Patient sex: M
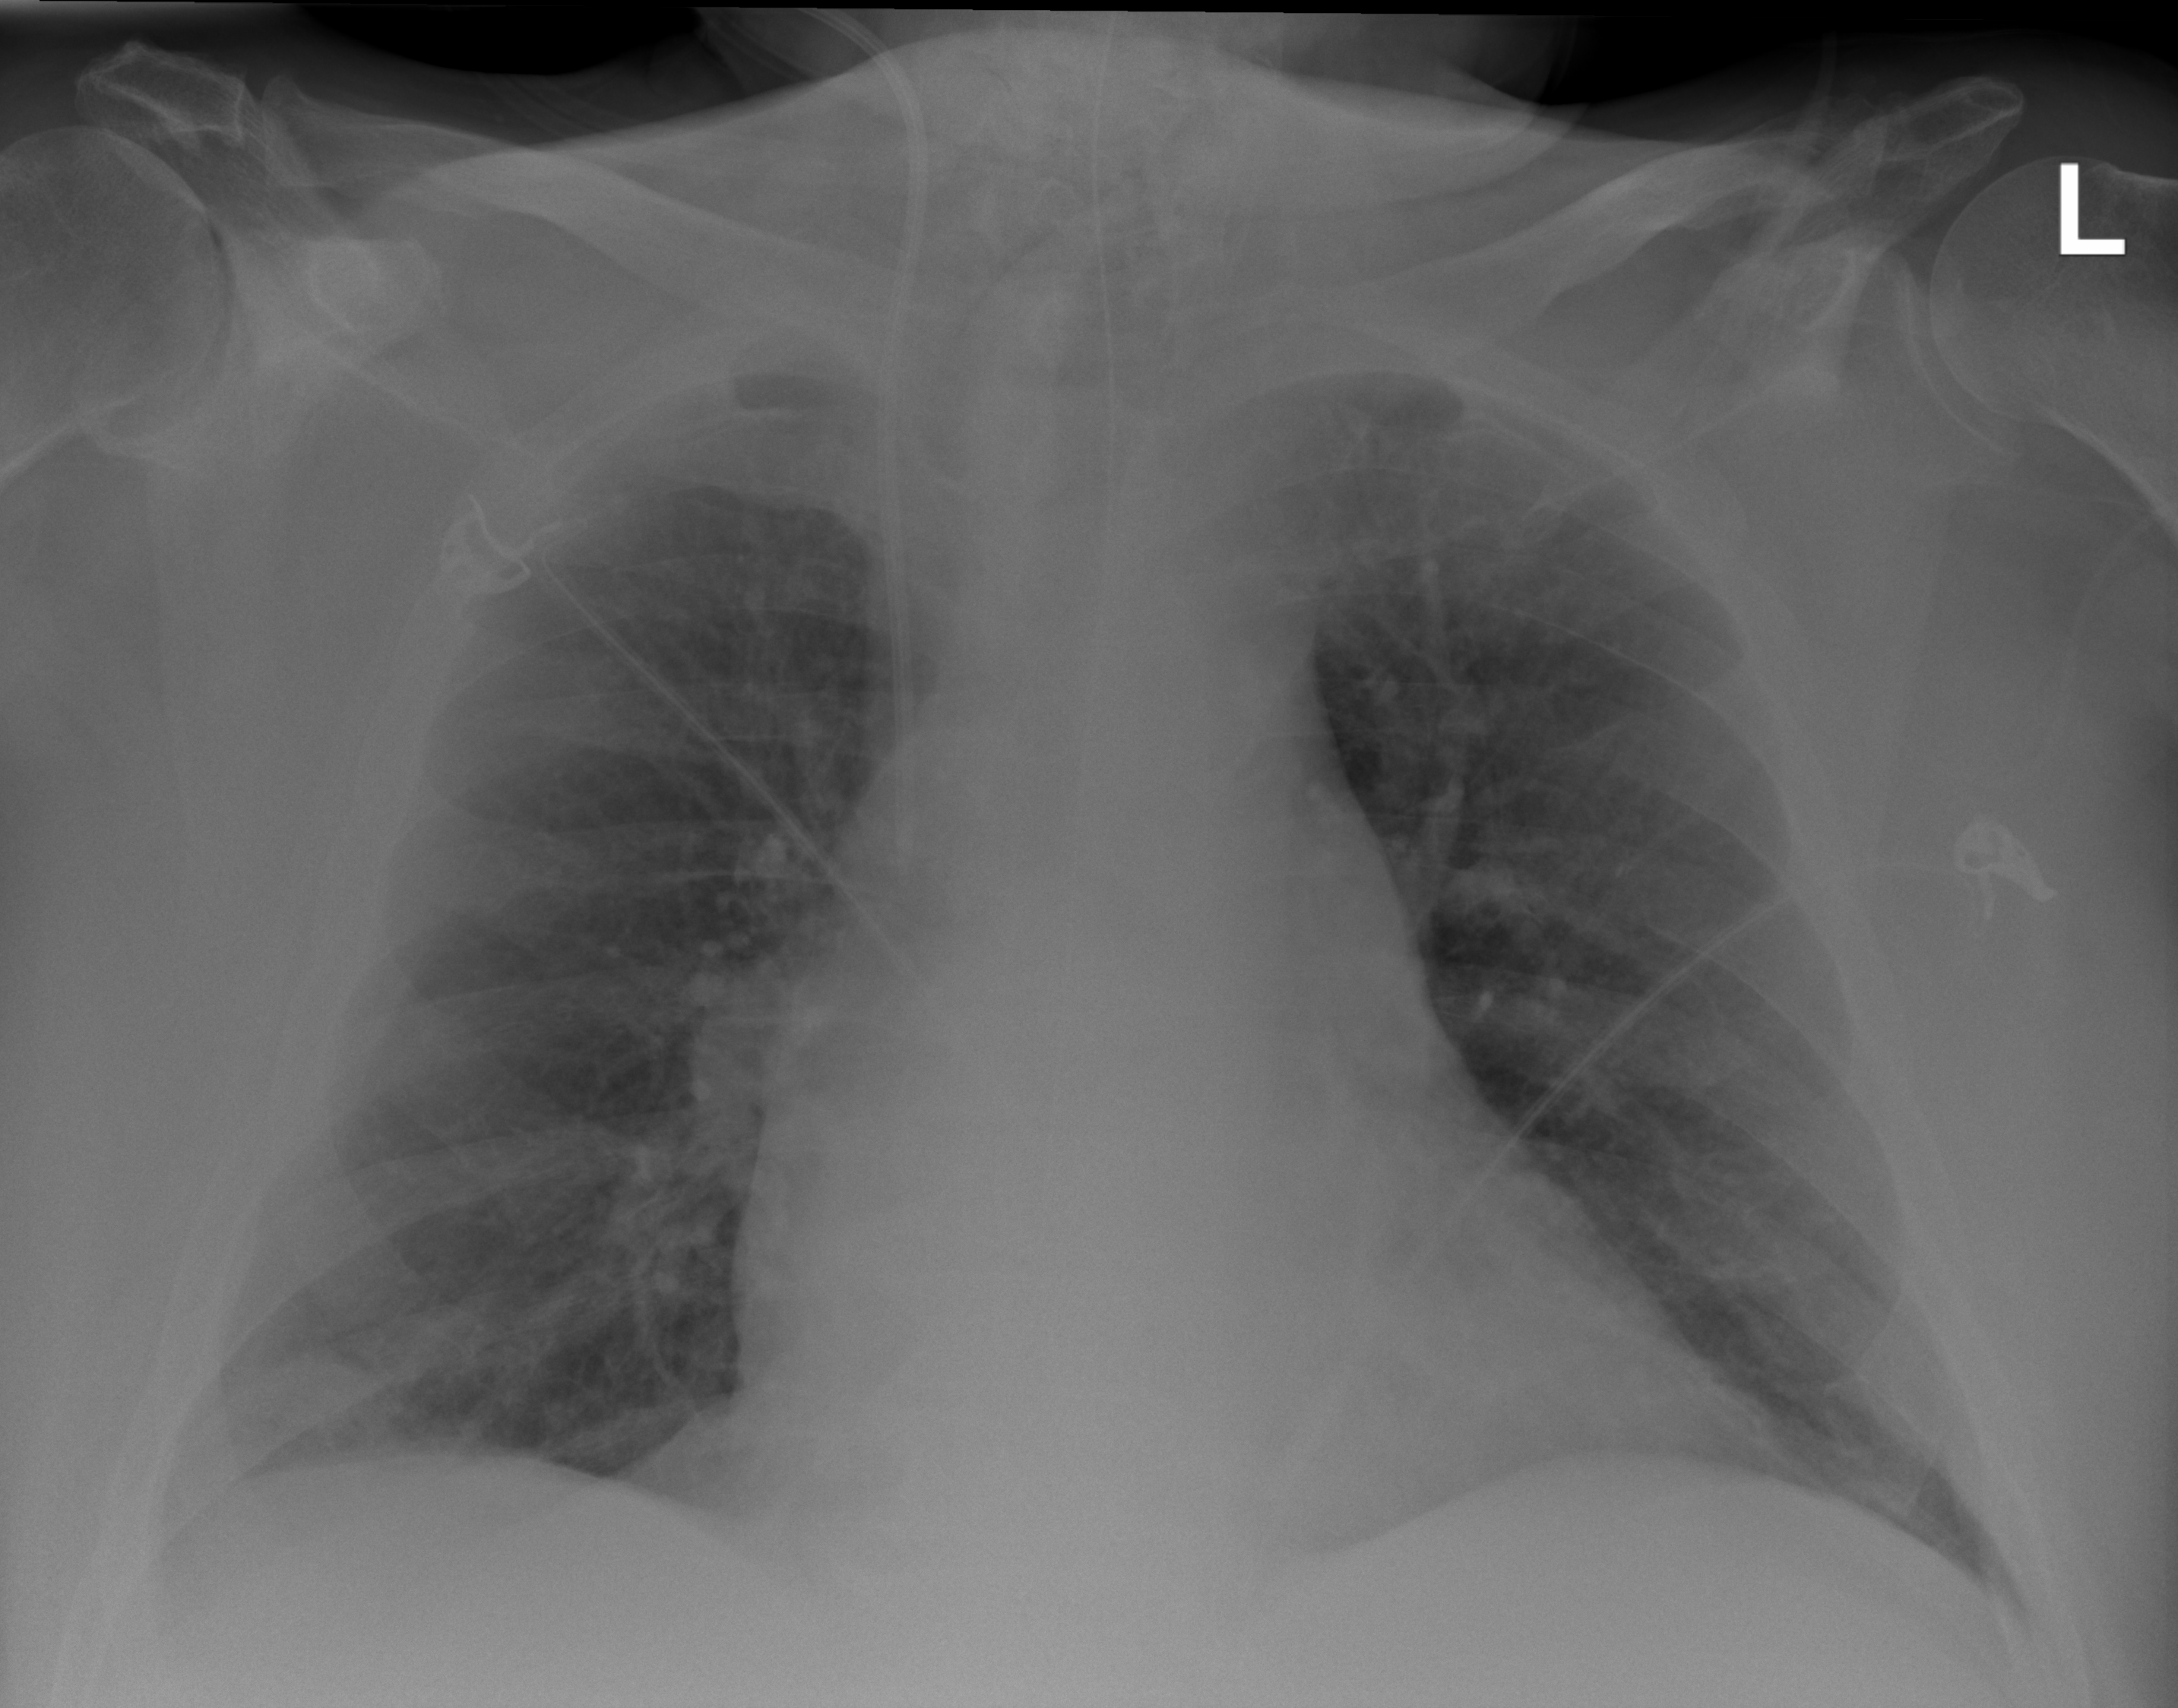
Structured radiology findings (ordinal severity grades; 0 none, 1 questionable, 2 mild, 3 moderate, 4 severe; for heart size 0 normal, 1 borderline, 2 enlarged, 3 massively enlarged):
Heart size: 2
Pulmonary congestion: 2
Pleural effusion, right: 2
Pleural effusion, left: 0
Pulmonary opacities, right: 2
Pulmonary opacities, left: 2
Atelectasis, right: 2
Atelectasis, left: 2